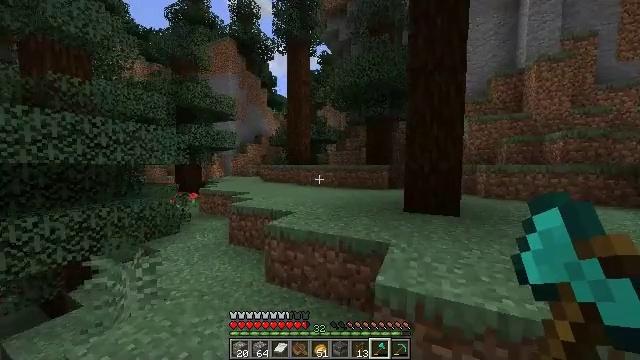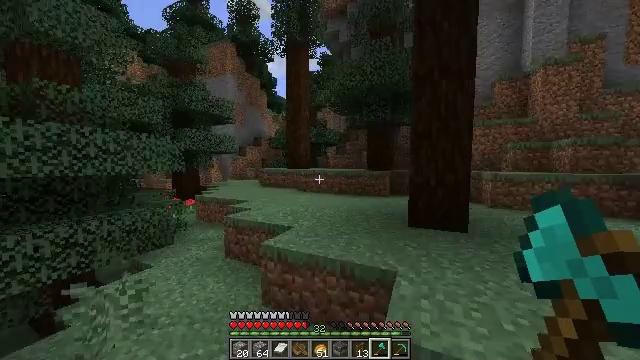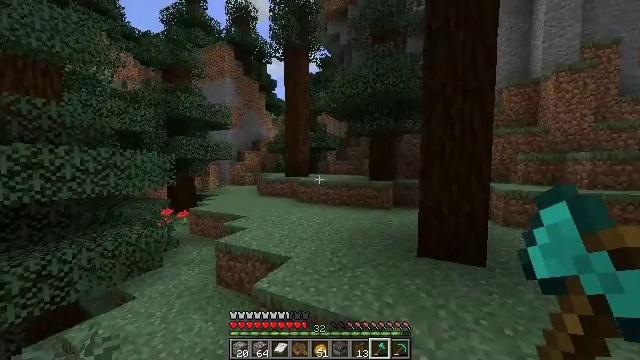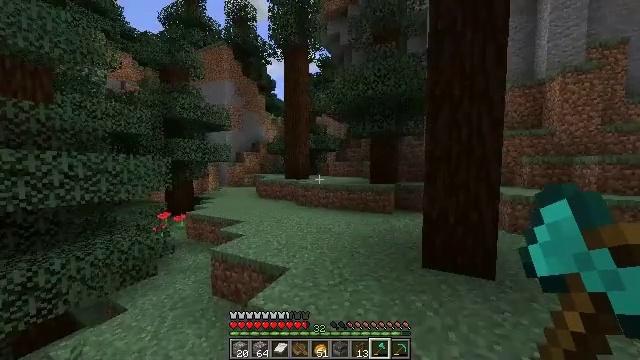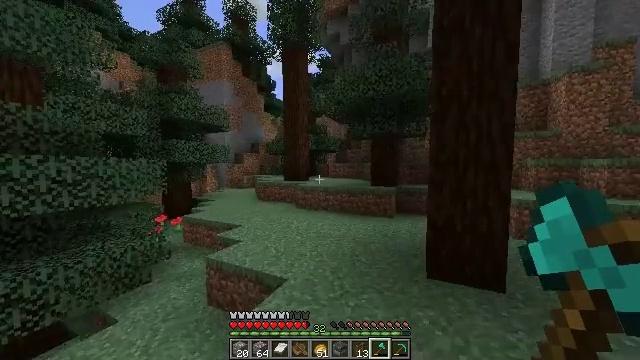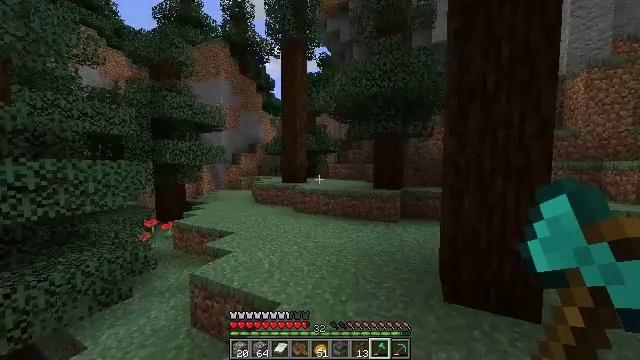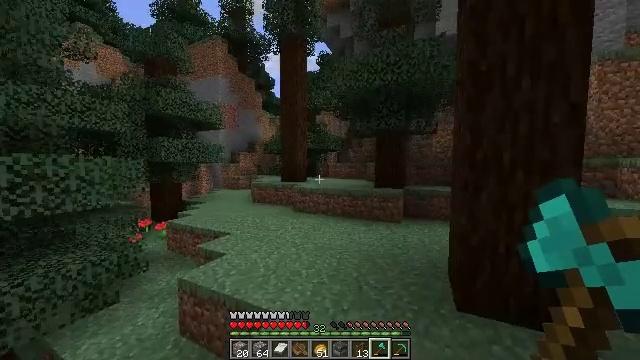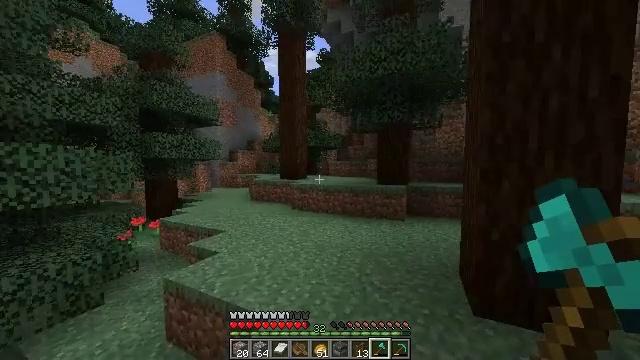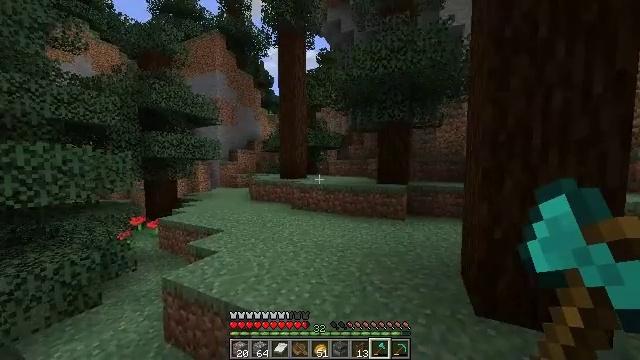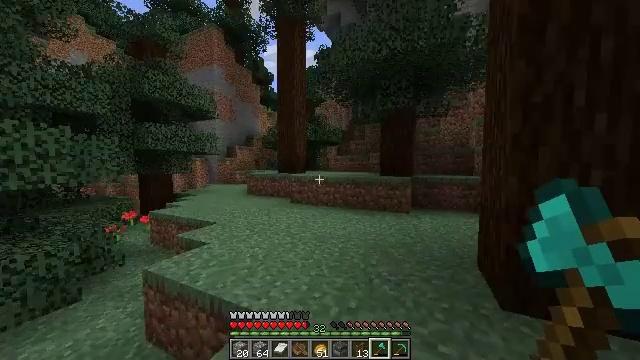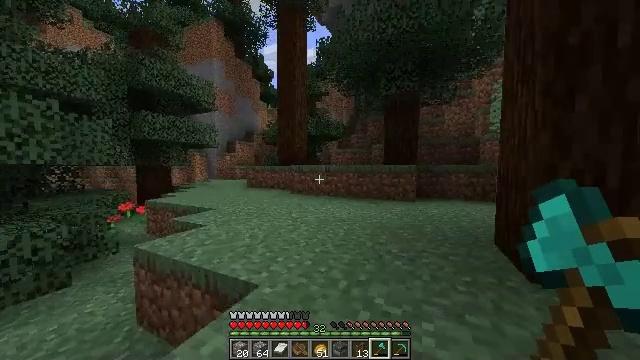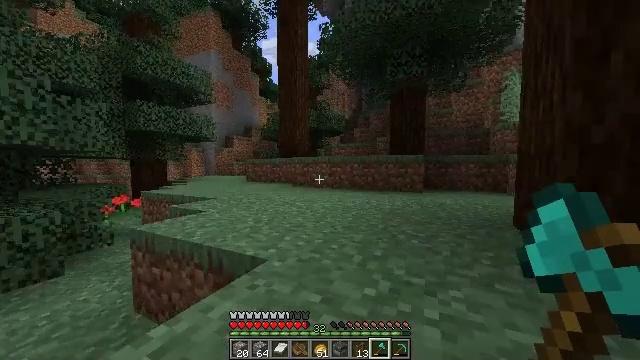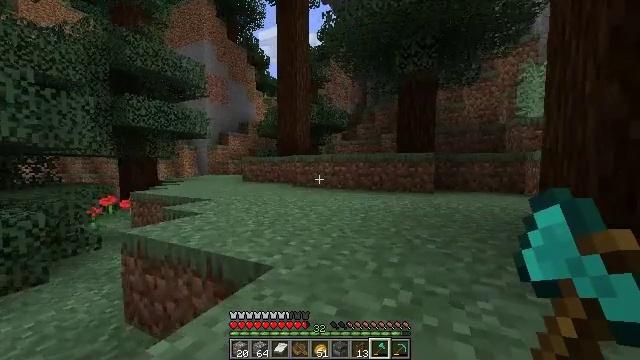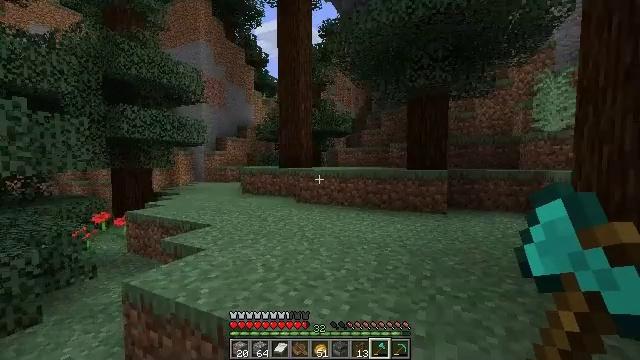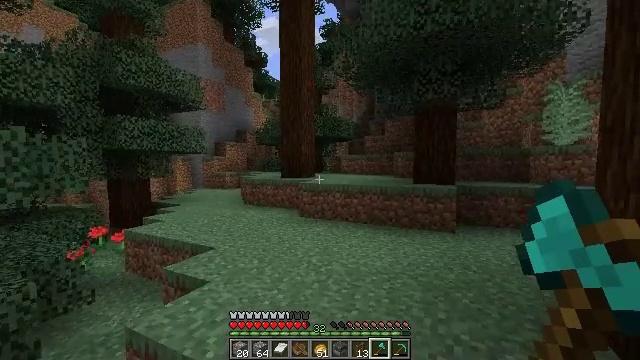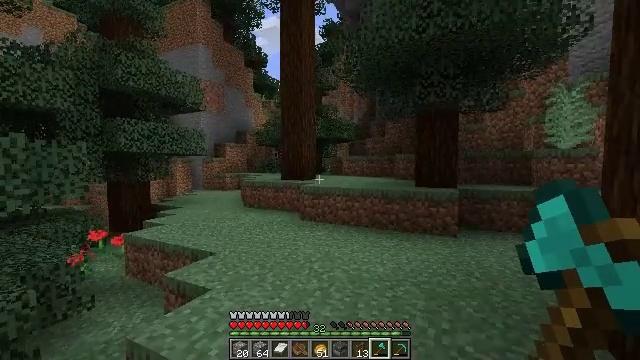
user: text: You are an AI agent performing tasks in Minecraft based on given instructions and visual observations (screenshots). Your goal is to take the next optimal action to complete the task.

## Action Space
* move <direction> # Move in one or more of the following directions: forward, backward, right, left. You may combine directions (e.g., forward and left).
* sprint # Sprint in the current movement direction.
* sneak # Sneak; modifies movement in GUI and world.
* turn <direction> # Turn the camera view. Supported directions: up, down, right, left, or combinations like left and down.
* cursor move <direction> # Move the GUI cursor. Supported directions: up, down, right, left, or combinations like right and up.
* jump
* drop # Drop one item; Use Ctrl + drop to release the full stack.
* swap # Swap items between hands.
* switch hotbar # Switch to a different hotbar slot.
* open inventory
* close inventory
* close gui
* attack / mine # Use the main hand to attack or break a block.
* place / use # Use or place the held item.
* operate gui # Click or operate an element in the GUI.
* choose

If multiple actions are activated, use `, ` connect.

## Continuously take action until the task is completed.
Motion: motion action
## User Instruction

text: Drop a spruce boat.
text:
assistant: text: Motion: move forward, jump
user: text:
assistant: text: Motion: move forward, jump
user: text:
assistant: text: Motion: move forward, jump
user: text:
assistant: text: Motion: move forward, jump
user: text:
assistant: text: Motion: move forward, jump
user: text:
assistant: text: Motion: move forward, jump
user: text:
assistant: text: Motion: move forward, jump
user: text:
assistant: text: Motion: move forward, jump
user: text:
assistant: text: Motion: move forward, jump
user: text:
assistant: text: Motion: move forward, sprint, jump
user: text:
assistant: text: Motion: move forward, sprint, jump
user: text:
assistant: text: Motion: move forward, sprint, jump
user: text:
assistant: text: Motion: move forward, sprint, jump
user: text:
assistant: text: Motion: move forward, jump
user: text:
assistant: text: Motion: move forward, jump
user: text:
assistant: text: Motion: move forward, jump
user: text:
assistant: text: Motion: move forward, turn left, jump
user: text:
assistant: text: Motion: move forward, turn left, jump
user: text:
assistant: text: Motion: move forward, turn left, jump
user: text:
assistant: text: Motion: move forward, sprint, jump
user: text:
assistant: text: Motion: move forward, sprint, jump
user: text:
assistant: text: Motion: move forward, sprint, jump
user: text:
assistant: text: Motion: move forward, sprint, jump
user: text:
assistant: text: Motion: move forward, jump
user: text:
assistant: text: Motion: move forward, jump
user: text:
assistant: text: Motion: move forward, jump
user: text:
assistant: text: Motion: move forward, jump
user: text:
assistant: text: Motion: move forward, turn left, jump
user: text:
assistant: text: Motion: move forward, jump
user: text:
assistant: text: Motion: move forward, jump